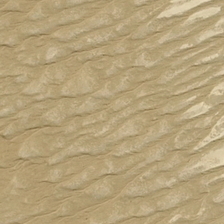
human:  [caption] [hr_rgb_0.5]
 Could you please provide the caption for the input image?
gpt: the desert is very wide and there is no water .

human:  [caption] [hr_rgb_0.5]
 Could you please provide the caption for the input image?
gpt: there's so much sand in the desert .

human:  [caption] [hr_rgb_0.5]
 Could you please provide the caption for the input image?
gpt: the desert is very wide and there is no water .

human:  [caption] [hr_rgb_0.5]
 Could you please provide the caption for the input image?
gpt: there's so much sand in the desert .

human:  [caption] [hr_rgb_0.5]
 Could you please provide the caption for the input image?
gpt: there's so much sand in the desert .